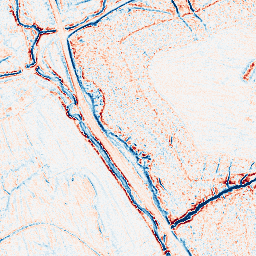
Category: edge_preserving
Decomposition family: anisotropic_diffusion
Decomposition parameters: iterations: 10
kappa: 30
gamma: 0.1
Upsampling method: quadratic
Upsampling parameters: scale: 4
Upsampling scale: 4